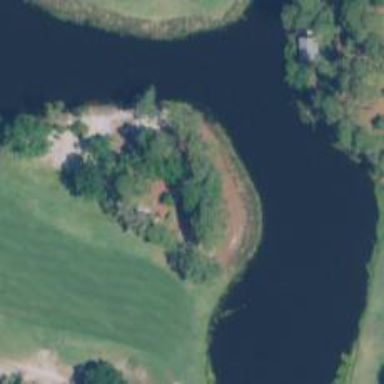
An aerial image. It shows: Water hazard in golf course. The hazard is natural water feature.